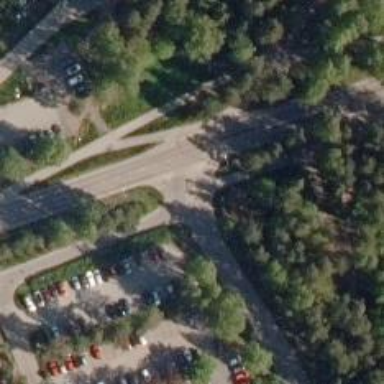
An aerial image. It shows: Tertiary road with asphalt surface leading to roundabout.